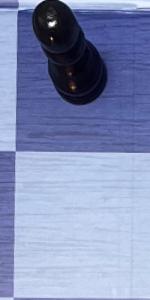
Label: Empty